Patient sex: M
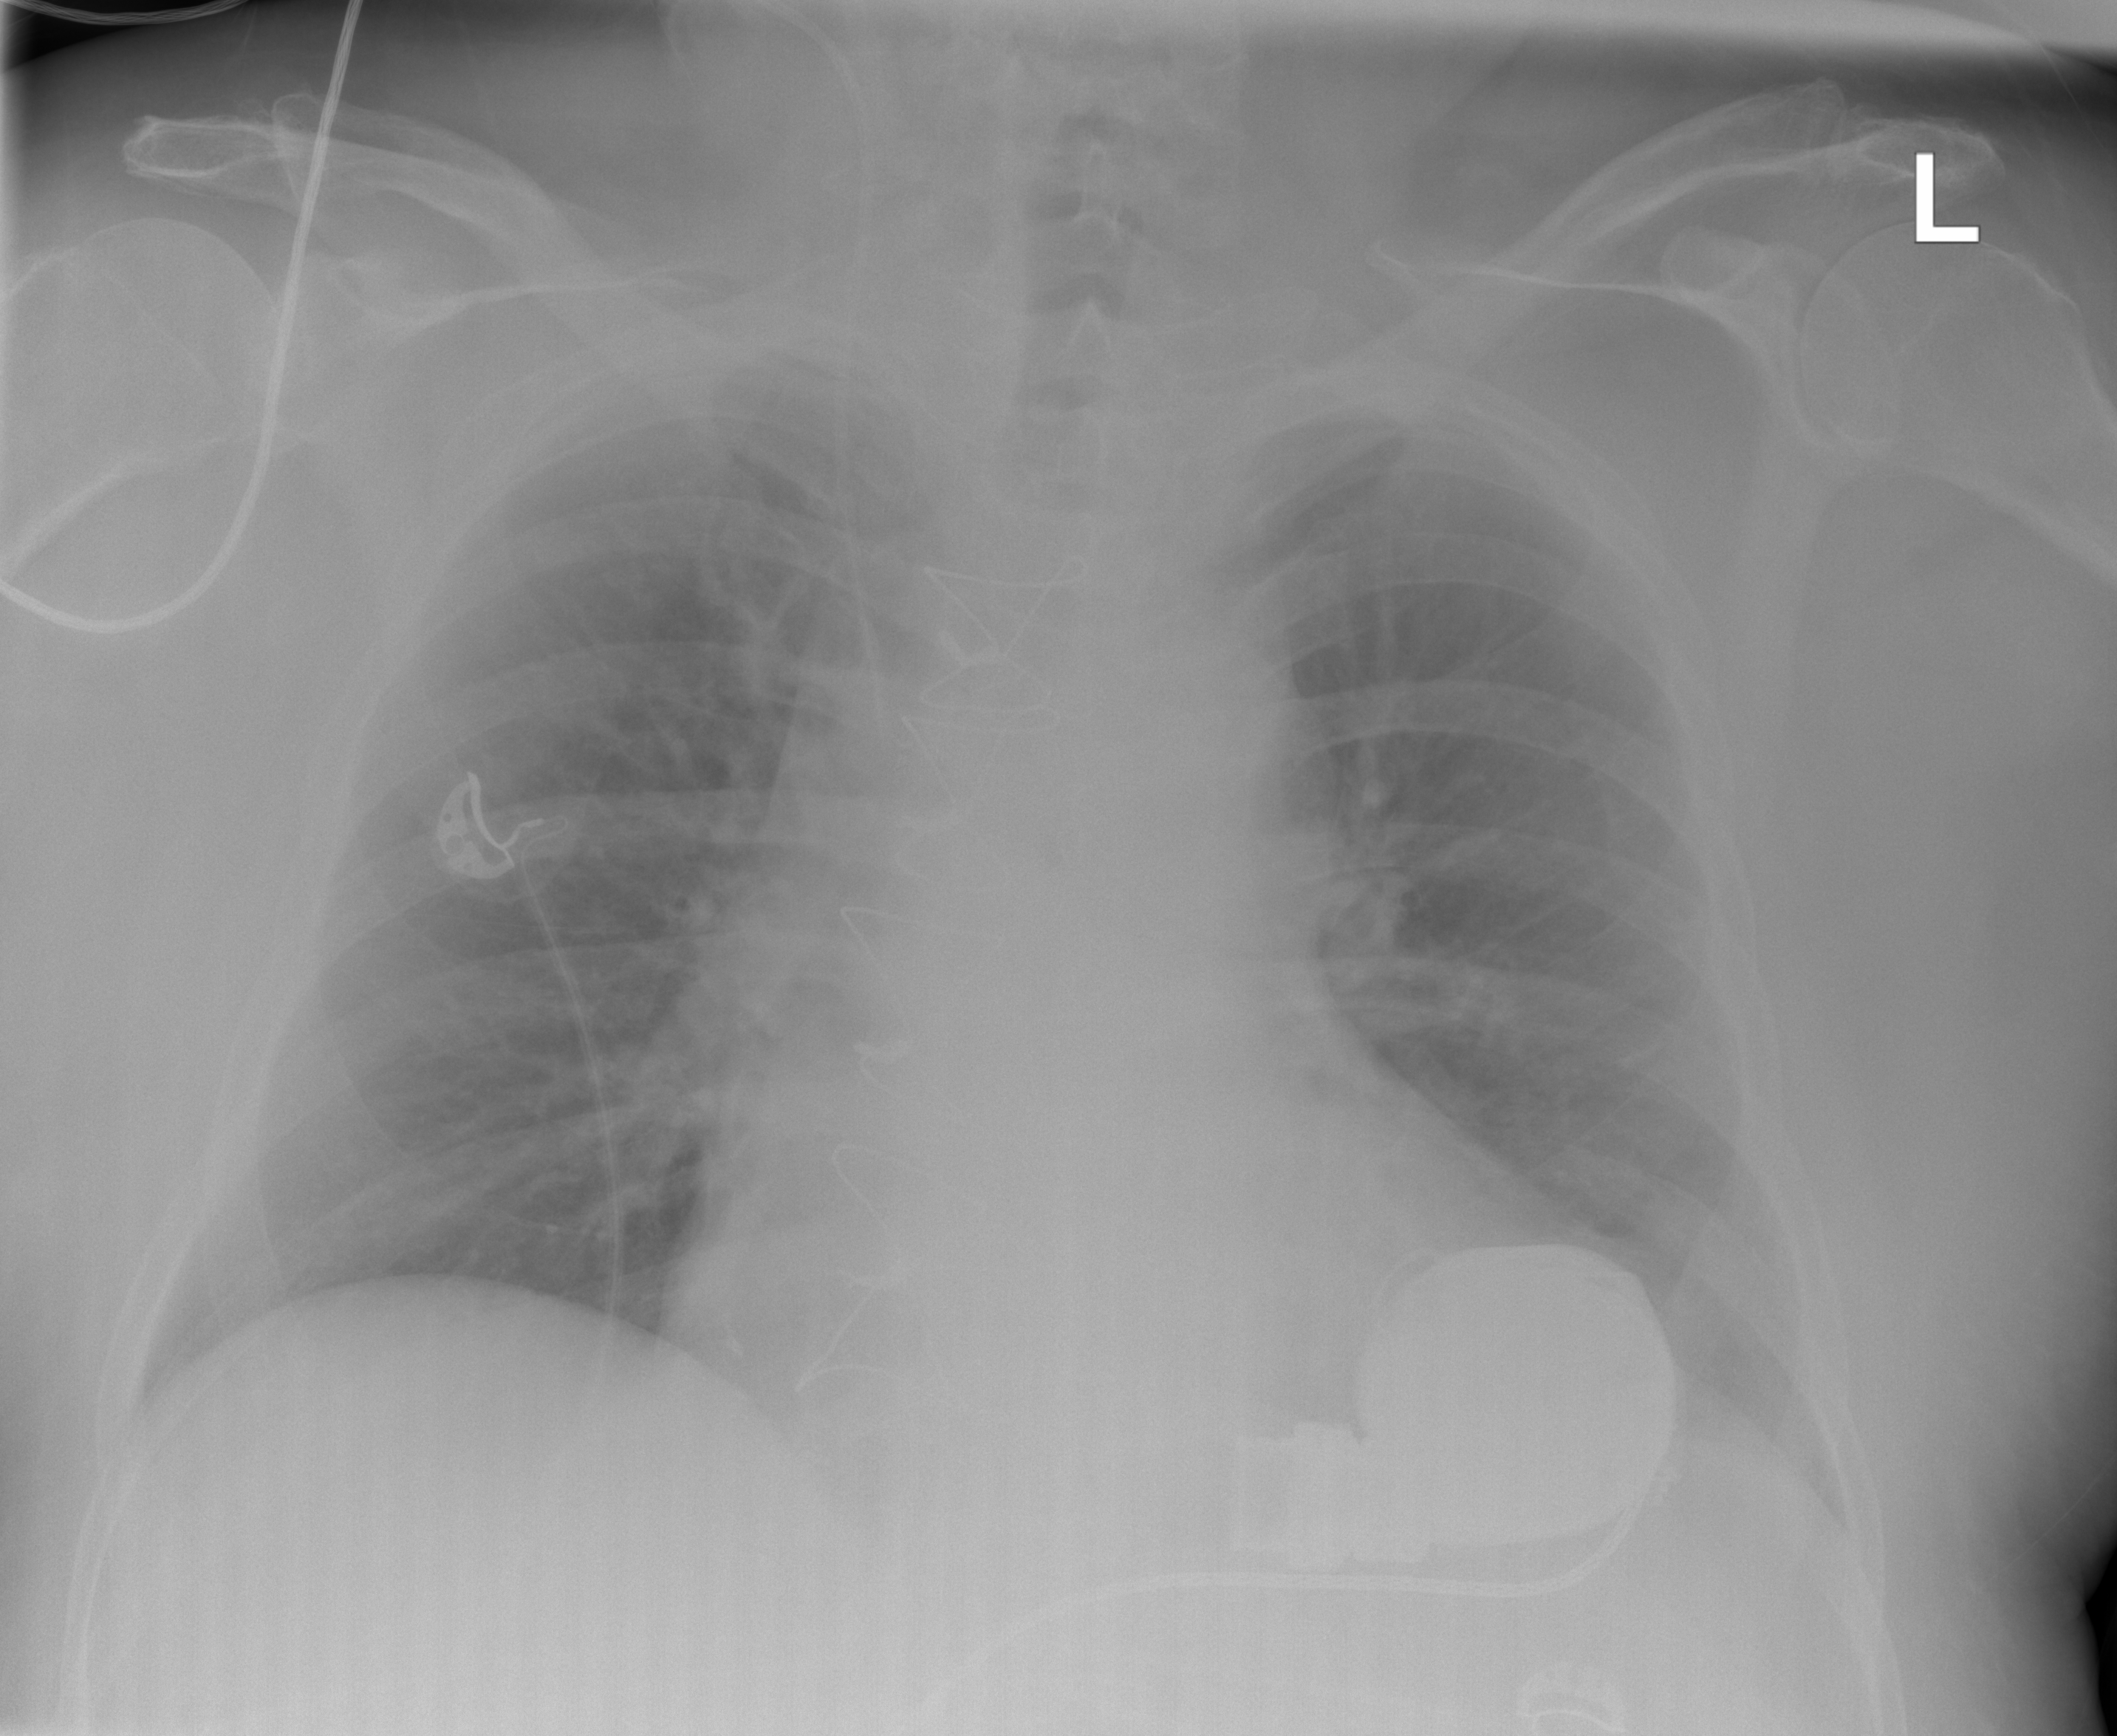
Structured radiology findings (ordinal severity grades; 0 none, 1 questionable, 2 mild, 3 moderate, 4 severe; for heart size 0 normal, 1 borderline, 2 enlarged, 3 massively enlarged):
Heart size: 2
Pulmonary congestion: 2
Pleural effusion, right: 0
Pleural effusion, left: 0
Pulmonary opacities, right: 0
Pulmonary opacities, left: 0
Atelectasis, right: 0
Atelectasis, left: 2